Field crop: maize
Growth stage: 2
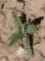
Species: atriplex